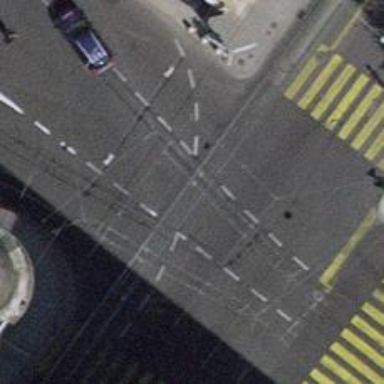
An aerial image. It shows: Secondary road with asphalt surface. The road has trolley wires.